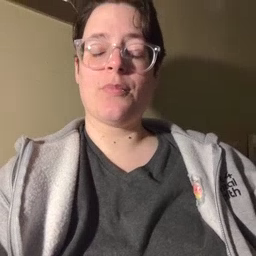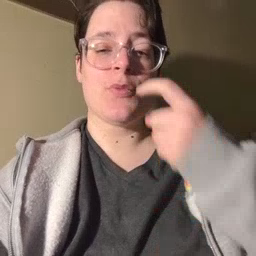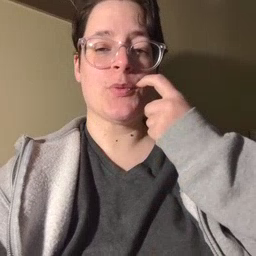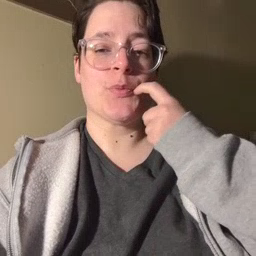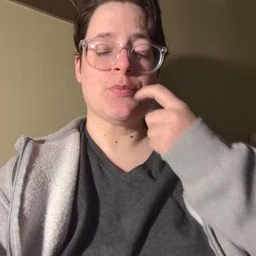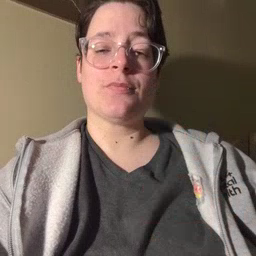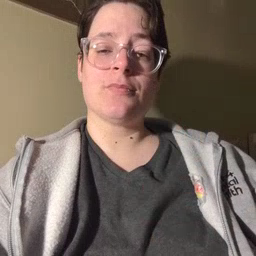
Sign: tooth